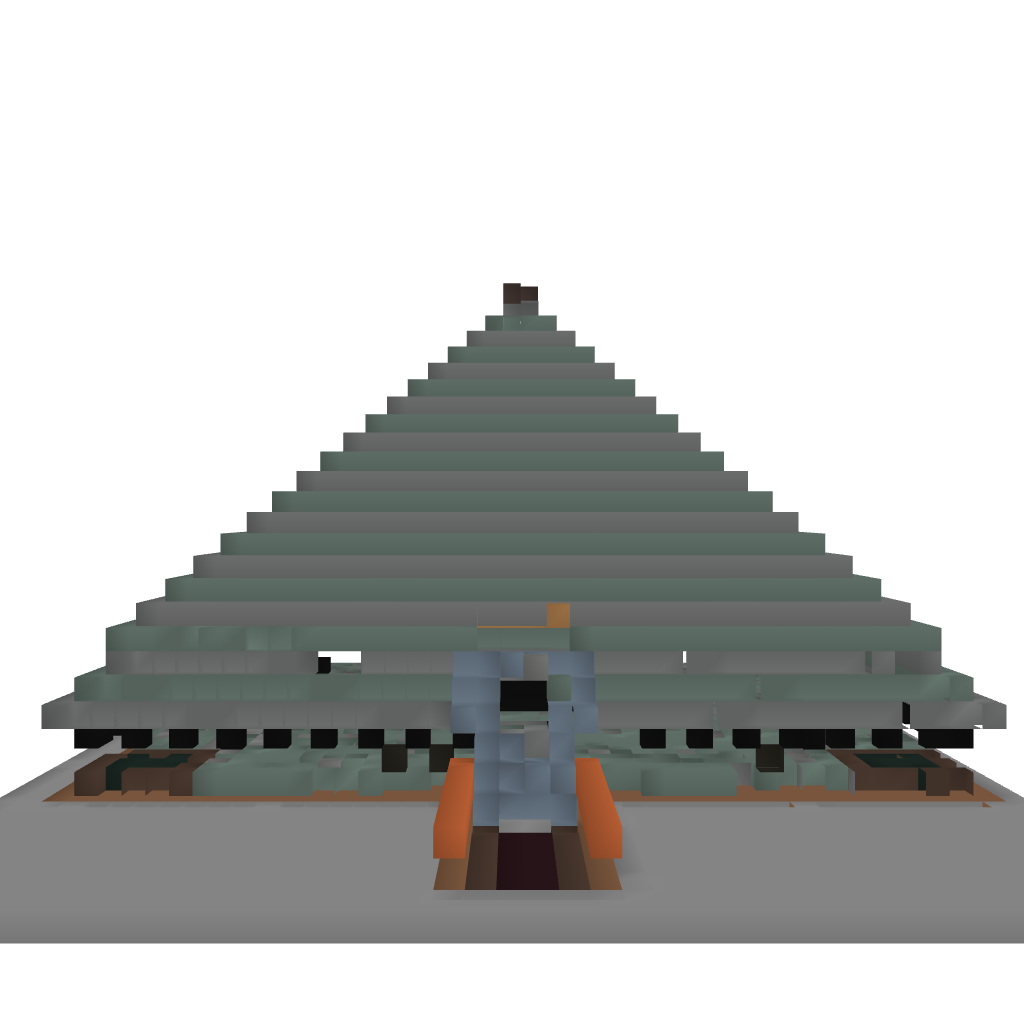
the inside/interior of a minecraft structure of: The Hostile Mob Temple